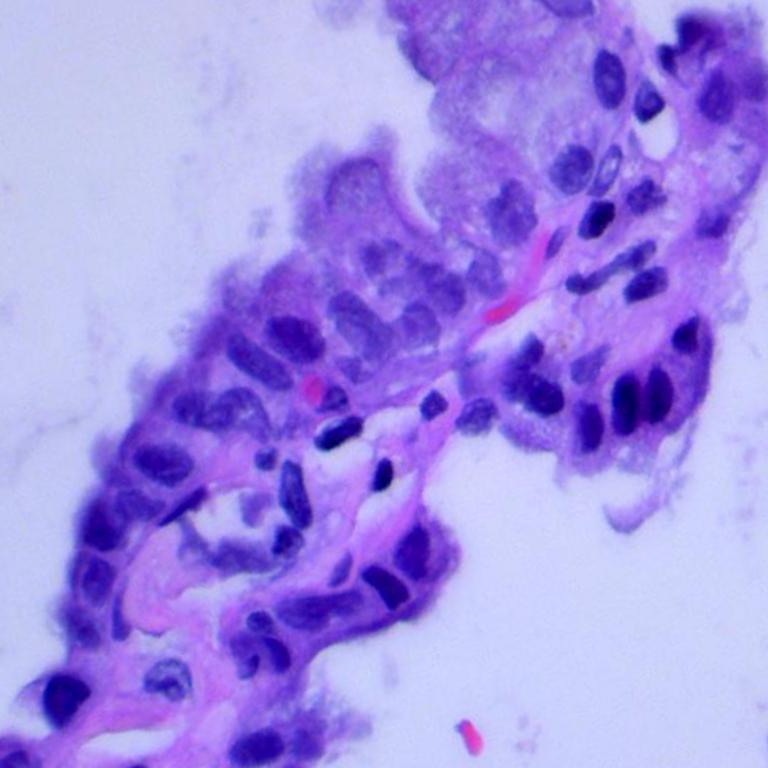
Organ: lung
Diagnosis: adenocarcinomas